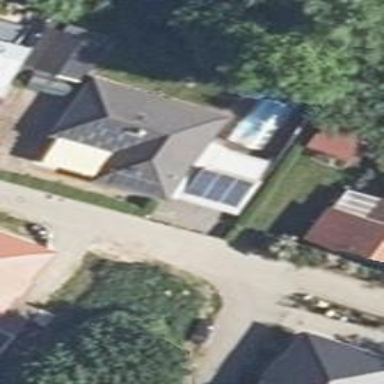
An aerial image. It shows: Grey house with hipped roof.